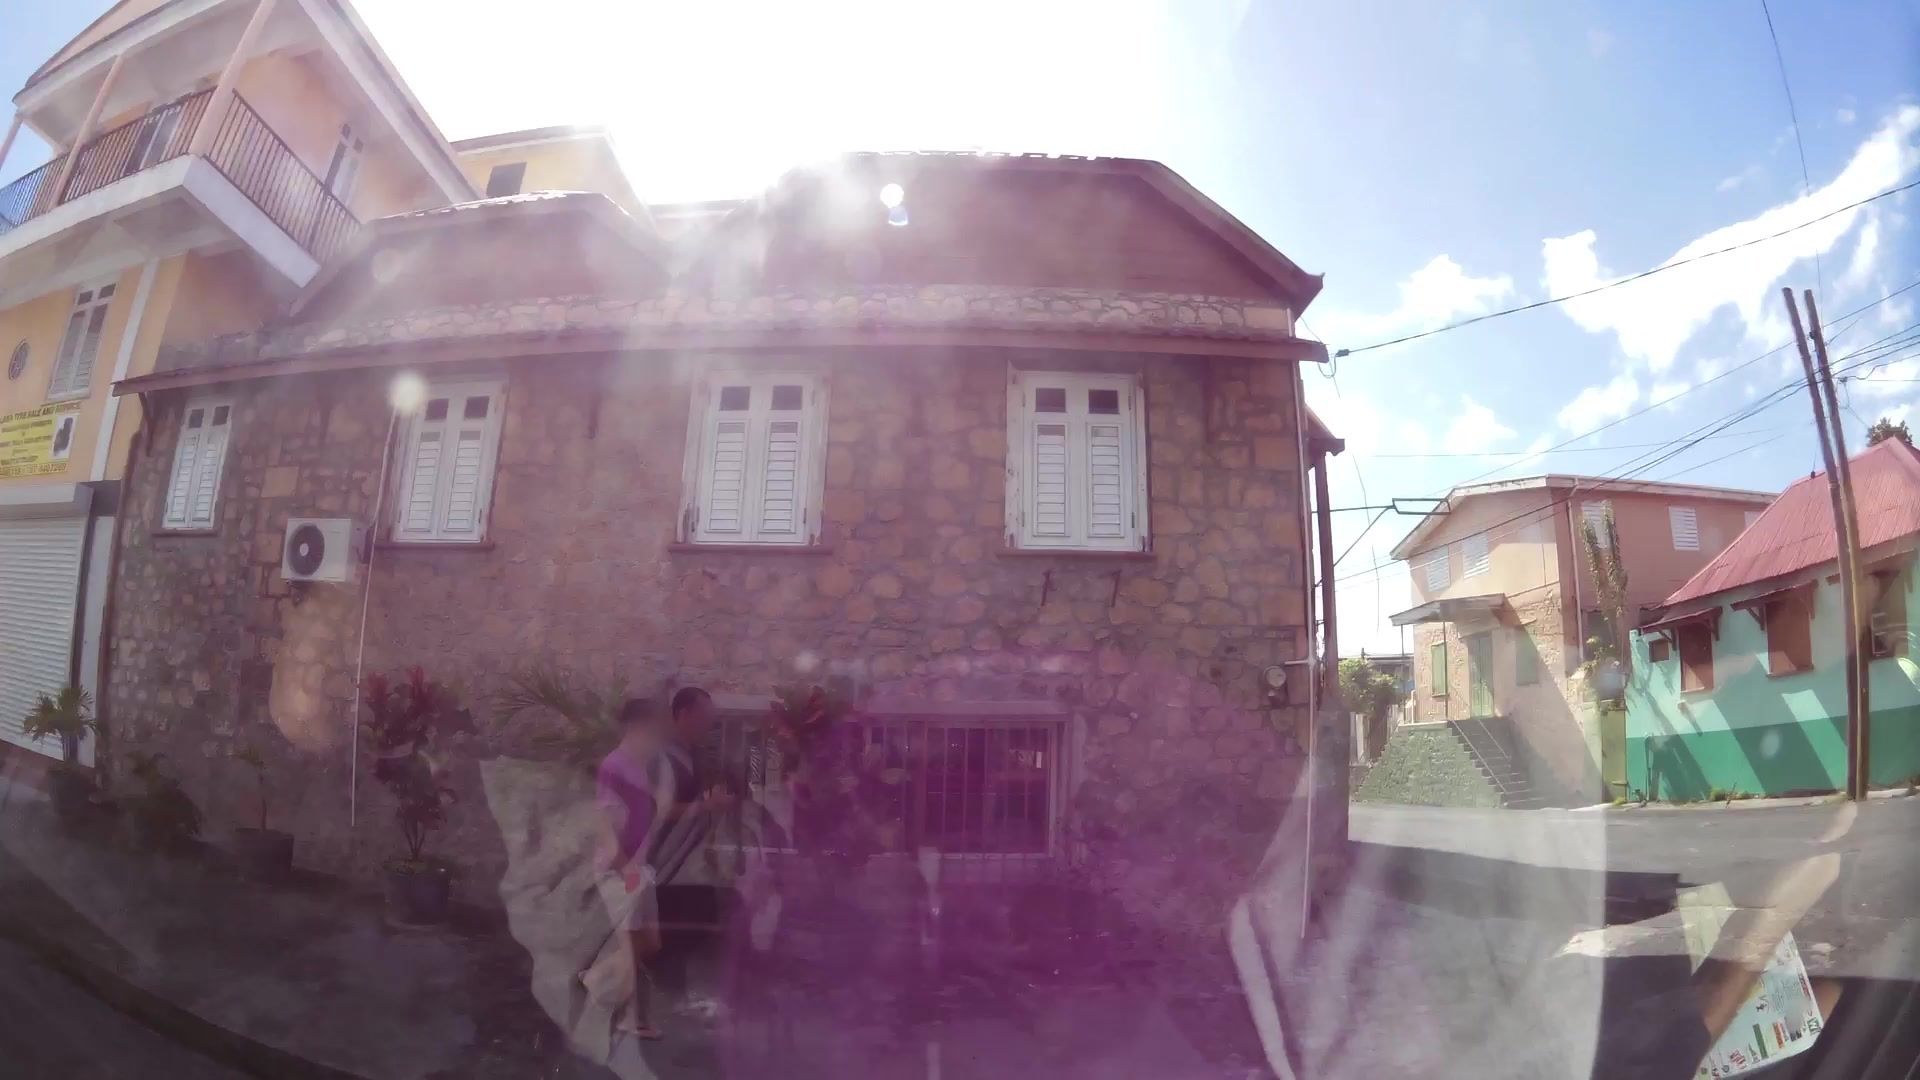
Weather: clear
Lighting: day
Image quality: good
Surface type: driving surface
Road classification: residential
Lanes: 1
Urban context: dense urban cluster
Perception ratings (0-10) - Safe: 1.81, Lively: 3.41, Beautiful: 1.66, Boring: 1.79, Depressing: 3.76, Wealthy: 7.05